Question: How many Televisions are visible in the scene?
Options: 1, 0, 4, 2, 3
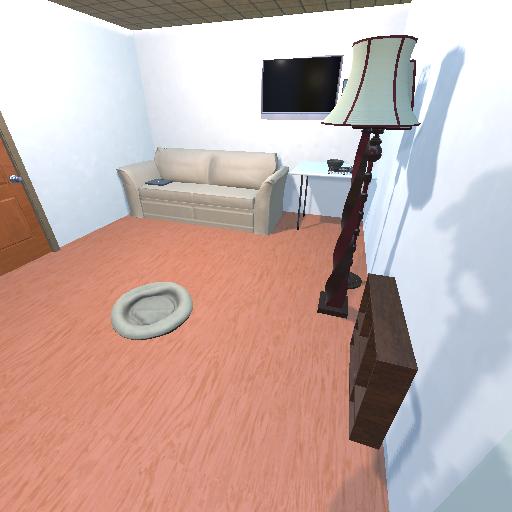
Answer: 1